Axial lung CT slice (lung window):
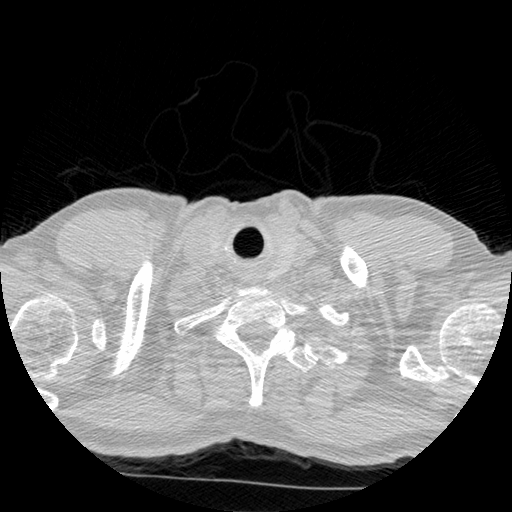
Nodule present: no